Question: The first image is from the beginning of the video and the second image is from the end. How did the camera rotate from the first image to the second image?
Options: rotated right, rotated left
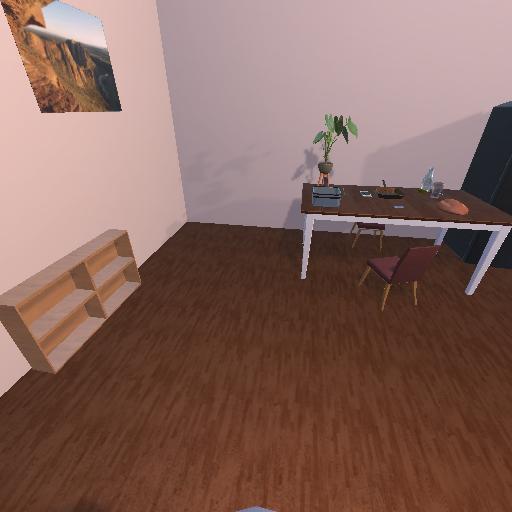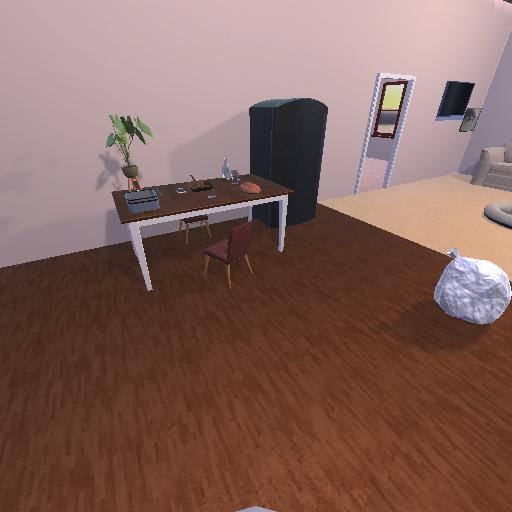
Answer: rotated right